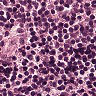
Metastatic tissue present: no